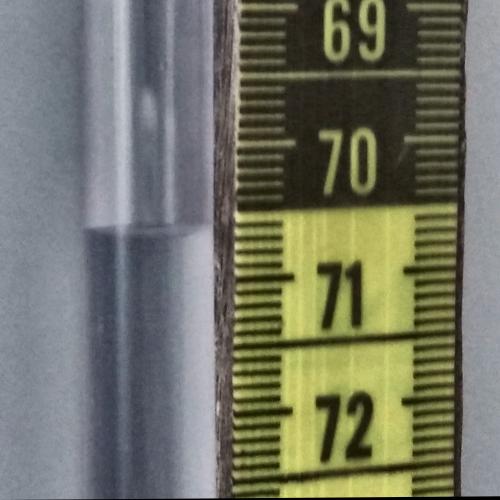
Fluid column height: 70.6 cm